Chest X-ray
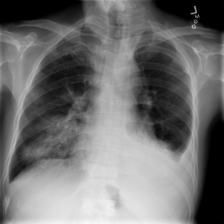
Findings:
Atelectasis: negative
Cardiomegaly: negative
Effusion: negative
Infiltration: negative
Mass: negative
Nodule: negative
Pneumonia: negative
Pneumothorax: negative
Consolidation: negative
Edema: negative
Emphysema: negative
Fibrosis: negative
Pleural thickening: negative
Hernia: negative